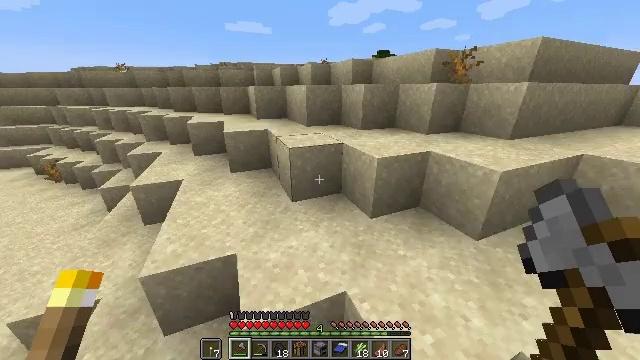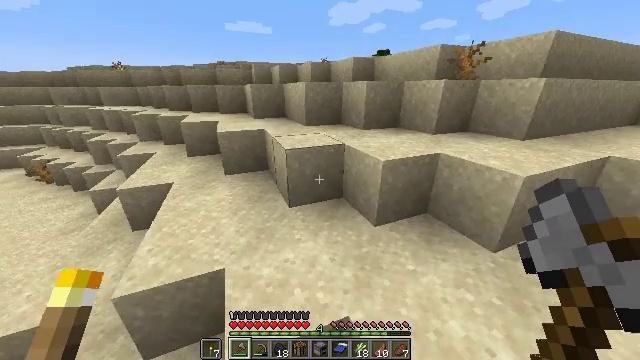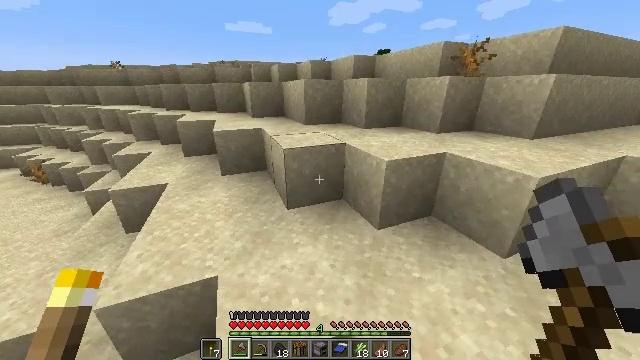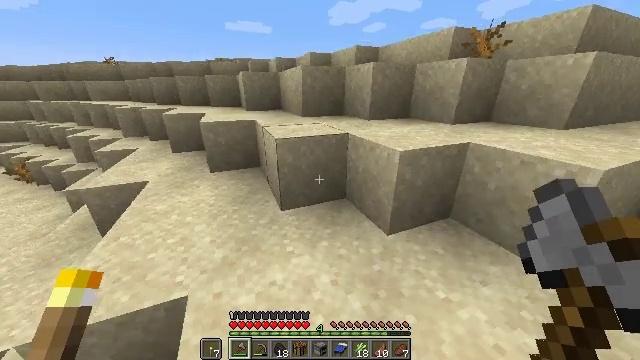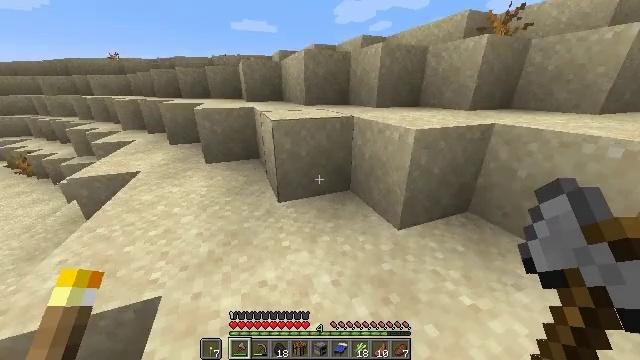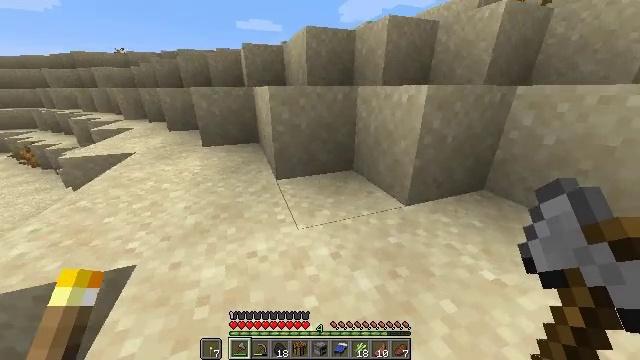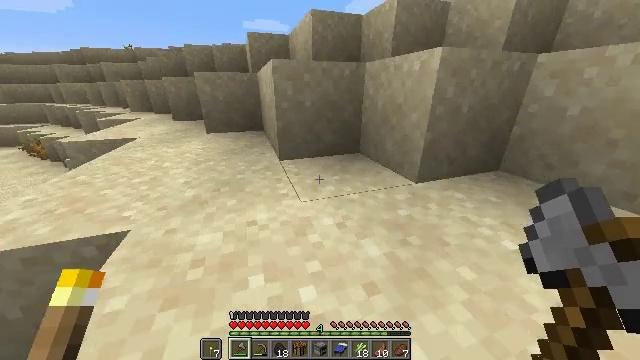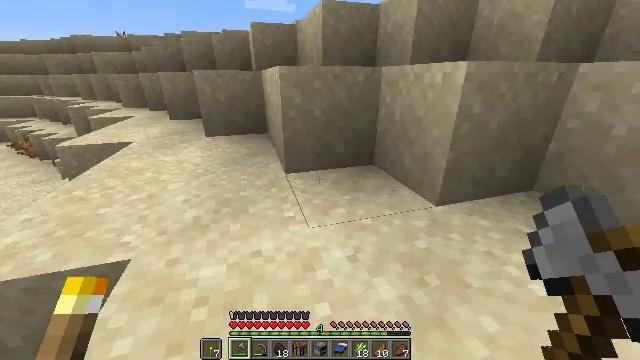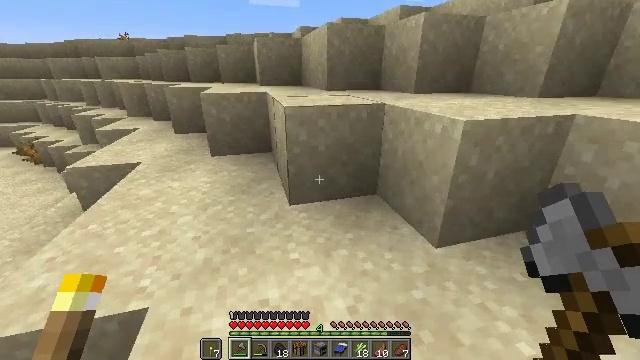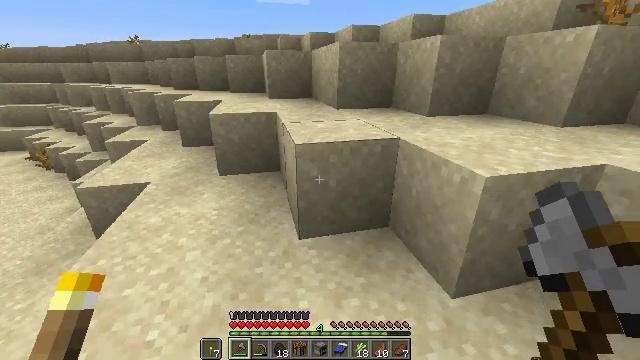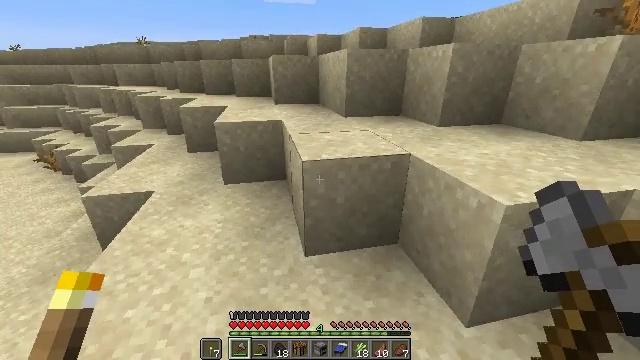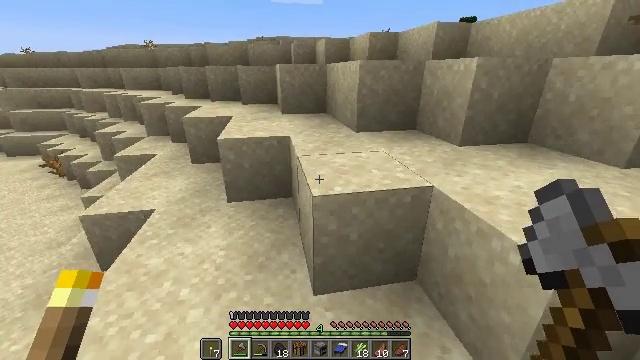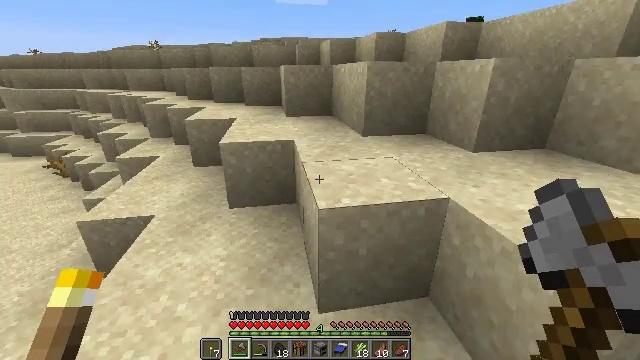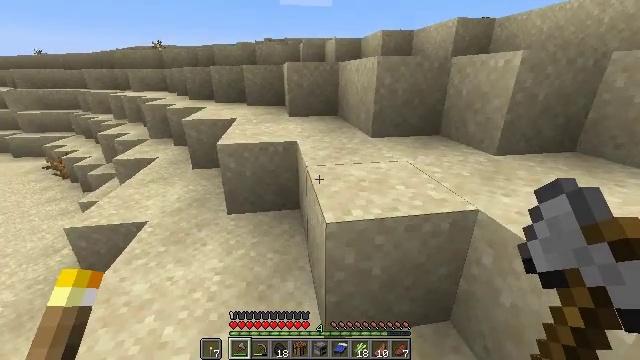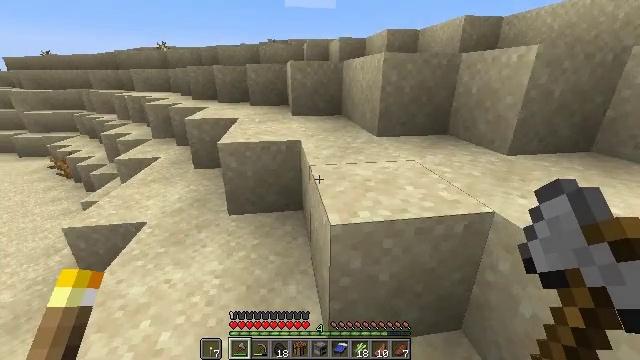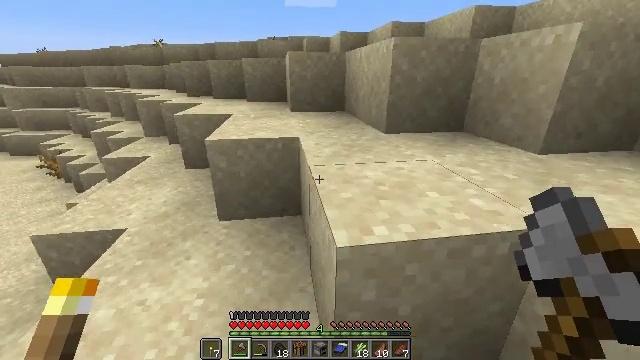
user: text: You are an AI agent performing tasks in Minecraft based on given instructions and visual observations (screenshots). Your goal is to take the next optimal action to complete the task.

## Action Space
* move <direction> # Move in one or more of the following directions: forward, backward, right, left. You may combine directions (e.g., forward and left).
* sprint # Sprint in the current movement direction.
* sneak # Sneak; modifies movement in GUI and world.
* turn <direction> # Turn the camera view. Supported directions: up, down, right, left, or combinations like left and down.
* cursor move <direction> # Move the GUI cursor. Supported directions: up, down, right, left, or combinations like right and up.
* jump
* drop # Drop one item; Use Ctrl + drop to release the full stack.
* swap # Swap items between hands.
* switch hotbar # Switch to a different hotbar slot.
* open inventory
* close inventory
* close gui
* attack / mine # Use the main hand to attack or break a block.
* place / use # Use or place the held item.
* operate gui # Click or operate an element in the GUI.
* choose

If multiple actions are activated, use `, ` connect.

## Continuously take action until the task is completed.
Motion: motion action
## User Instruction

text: Extract blue terracotta from the ground or building.
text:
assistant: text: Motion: move forward, sprint, jump
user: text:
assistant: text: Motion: move forward, sprint, jump
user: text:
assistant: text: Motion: move forward, sprint, jump
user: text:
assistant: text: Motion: move forward, sprint, turn left, jump
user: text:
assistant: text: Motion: move forward, sprint, turn left, jump
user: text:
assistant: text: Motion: move forward, sprint, turn left, jump
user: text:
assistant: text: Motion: move forward, sprint, turn left, jump
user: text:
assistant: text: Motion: move forward, sprint, turn left, jump
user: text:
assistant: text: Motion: move forward, sprint, turn left, jump
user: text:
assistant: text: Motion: move forward, sprint, turn left, jump
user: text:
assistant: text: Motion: move forward, turn left, jump
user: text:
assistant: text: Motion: move forward, jump
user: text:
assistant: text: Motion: move forward, jump
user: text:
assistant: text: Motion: move forward, jump
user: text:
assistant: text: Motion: move forward, sprint, jump
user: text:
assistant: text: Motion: move forward, sprint, jump
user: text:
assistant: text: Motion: move forward, sprint, jump
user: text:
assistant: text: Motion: move forward, sprint, jump
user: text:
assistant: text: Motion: move forward, sprint, jump
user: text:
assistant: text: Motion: move forward, sprint, jump
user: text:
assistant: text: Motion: move forward, sprint, jump
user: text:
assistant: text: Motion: move forward, sprint, jump
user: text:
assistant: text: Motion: move forward, jump
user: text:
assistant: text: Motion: move forward, jump
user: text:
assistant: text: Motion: move forward, jump
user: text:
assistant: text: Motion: move forward, jump
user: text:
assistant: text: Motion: move forward, jump
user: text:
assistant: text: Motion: move forward, jump
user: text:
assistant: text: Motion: move forward, jump
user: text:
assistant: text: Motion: move forward, jump